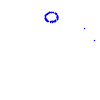
Particle: proton